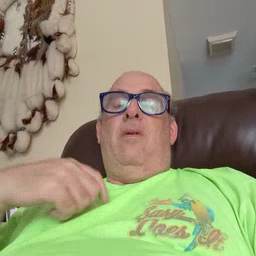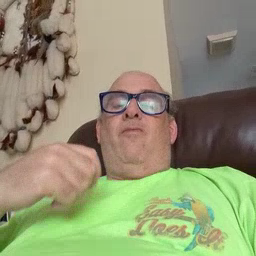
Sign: shirt